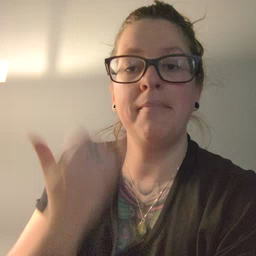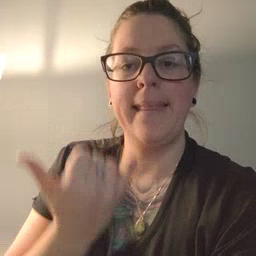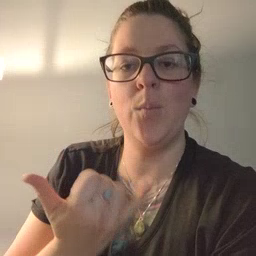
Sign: now